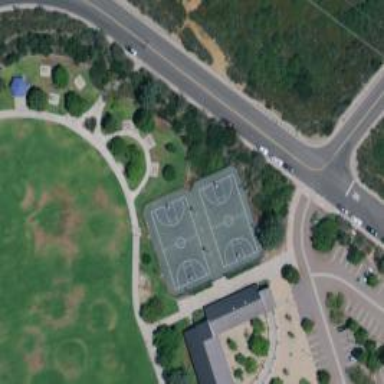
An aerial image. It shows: Basketball court located in leisure land pitch.